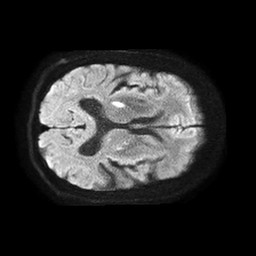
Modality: TRACE
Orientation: axial
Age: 54
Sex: male
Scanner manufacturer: philips
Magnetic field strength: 1.5 T
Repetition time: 4.6 s
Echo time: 0.08517 s